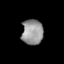
Tissue: lung
Cell type: Endothelial cells
Senescence score: 0.6288
Nuclear area (px): 526
Mean DAPI intensity: 149.798